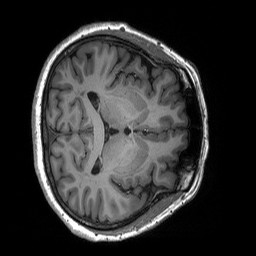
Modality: T1w
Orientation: axial
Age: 58
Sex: female
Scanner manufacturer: siemens
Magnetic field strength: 3 T
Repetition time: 2.5 s
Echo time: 0.00248 s